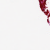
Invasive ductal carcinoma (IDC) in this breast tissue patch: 0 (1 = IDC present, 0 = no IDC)